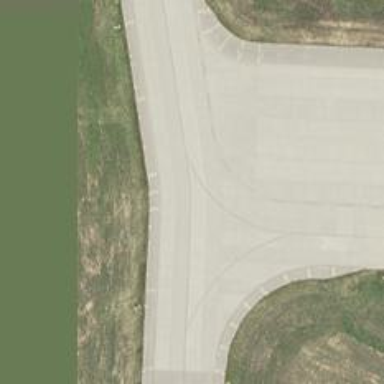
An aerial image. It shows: View of taxiway at the airport.